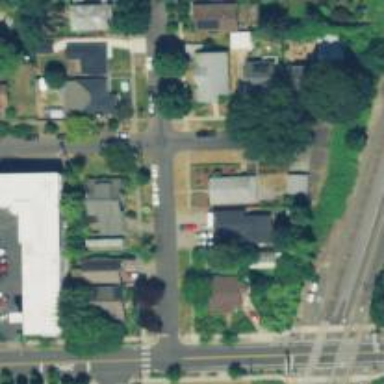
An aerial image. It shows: Residential road with sidewalk on the left side.